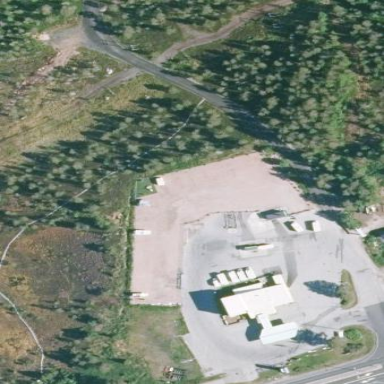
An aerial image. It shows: Caravan site with sanitary dump station.